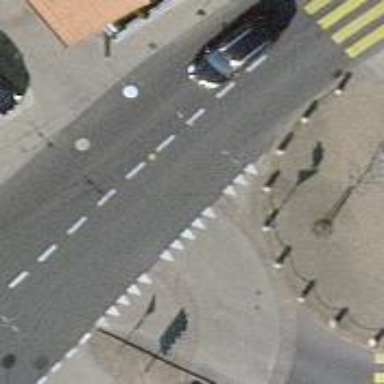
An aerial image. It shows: Tertiary road with sidewalks on both sides and designated cycle lanes on both sides.